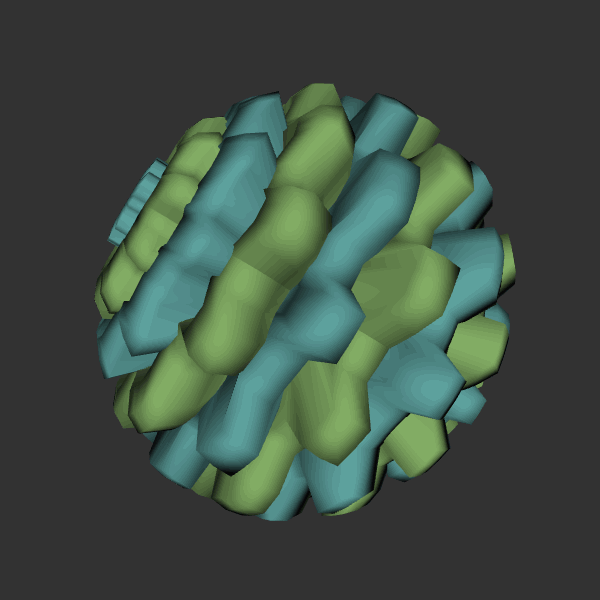
Background: dark